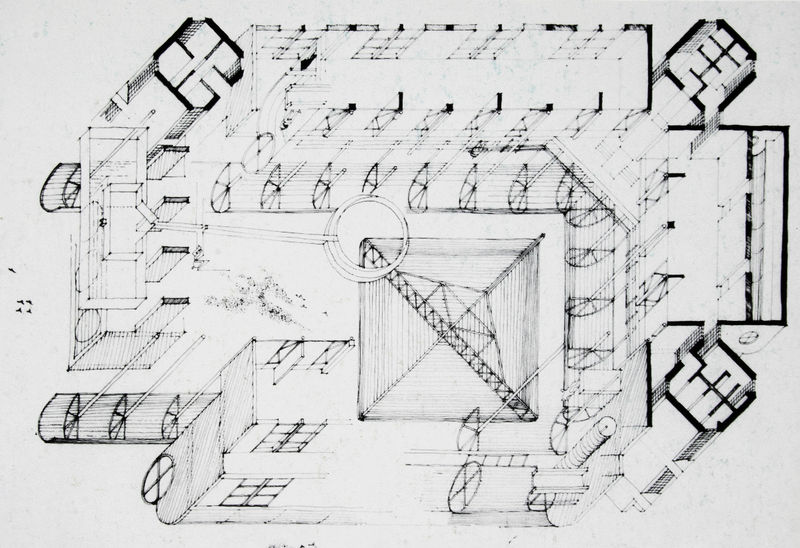
Titel: Grundriss-Isometrie
Künstler: Miguel Angel Roca
Standort: Cordoba (Argentinien)
Institution: Mercado San Vicente
Schlagwörter: weiß, fenster, grau, schwarz, zeichnung, gebäude, architektur, gitter, kanal, blatt, räder, ansicht, studie, grafik, graphik, linien, rad, leiter, ring, wände, tusche, rechteck, türme, scheiben, schwarzweiß, kreise, entwurf, stäbe, mauern, konstruktion, plan, entwürfe, skizzen, illusion, stahl, träger, quadrat, rohr, grundriss, drähte, halbkreise, elemente, lüftung, segmente, isometrie, axonometrie, holl